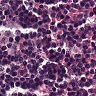
Metastatic tissue present: no